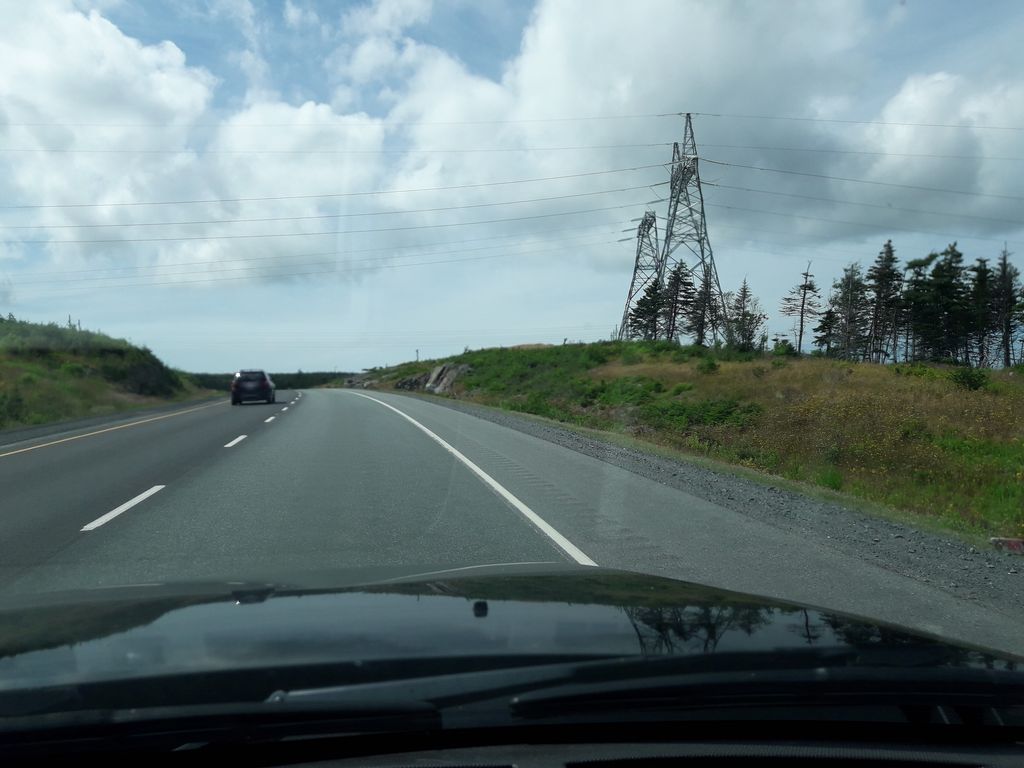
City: st_johns